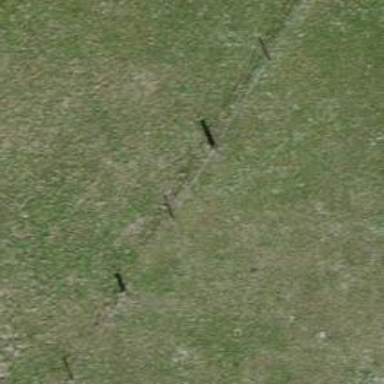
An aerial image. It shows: Fence made of wood.